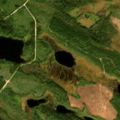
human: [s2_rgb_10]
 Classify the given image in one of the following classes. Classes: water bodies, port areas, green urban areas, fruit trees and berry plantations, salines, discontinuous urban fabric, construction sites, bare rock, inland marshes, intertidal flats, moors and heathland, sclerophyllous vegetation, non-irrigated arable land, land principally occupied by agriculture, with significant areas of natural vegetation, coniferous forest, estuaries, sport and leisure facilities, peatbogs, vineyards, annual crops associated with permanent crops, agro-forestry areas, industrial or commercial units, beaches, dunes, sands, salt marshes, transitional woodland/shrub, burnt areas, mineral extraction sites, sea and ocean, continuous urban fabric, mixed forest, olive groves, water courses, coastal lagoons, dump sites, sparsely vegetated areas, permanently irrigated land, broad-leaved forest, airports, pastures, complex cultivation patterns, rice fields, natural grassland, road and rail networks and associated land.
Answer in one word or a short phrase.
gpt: coniferous forest, transitional woodland/shrub, water bodies